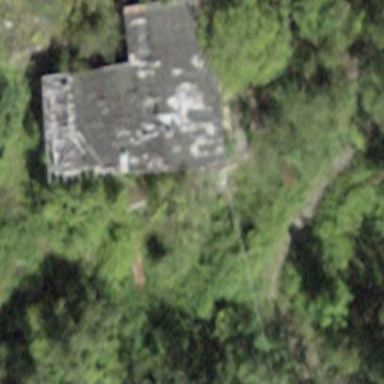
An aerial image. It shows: Building that serves as military barracks.